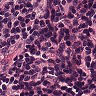
Metastatic tissue present: no